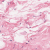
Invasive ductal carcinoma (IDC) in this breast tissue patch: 0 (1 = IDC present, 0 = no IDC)